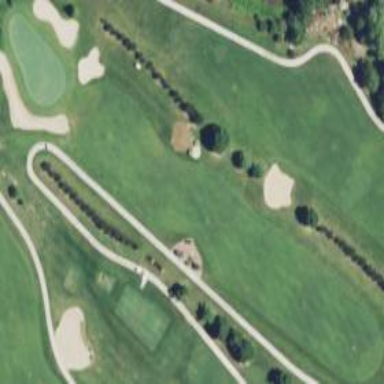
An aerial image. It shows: Golf fairway surrounded by grass.